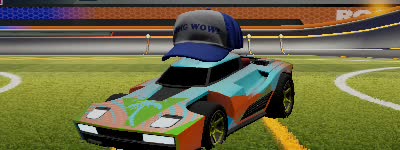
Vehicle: breakout